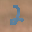
Label: 2